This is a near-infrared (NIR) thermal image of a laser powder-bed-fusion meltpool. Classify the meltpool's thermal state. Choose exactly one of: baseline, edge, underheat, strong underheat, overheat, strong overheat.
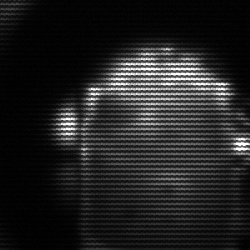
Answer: baseline